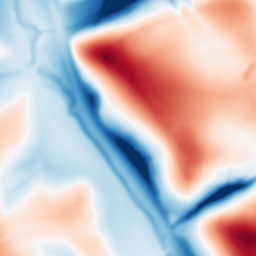
Category: multiscale
Decomposition family: dog_multiscale
Decomposition parameters: sigma_ratio: 1.6
n_scales: 6
base_sigma: 2
Upsampling method: bilinear
Upsampling parameters: scale: 8
Upsampling scale: 8